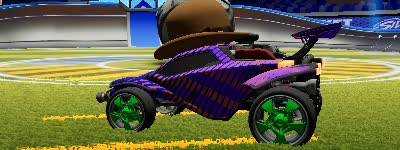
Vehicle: octane